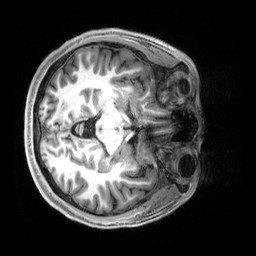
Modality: T1w
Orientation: axial
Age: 21
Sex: male
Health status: healthy
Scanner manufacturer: siemens
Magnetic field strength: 3 T
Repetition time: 2.5 s
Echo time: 0.00222 s